Question: I have a TreeView Control (that should look like this)

But I don't know how to populate it with my query:
'''
SELECT T.TableName, C.Column_Name FROM Information_Schema.Tables T
INNER JOIN Information_Schema.Columns C
ON T.TableName= C.TableName
WHERE T.TableName IN('BASE_TABLE', 'BASE TABLE')
ORDER BY 1, C.Ordinal_Position
'''
Can anyone help me please...
Thanks.
This is what I tried, but just the table names...
'''
private void PopulateTreeView()
{
SqlCeCommand cmd = new SqlCeCommand();
try
{
using (SqlCeConnection conn = new SqlCeConnection("Data Source=" + connString))
{
cmd.CommandType = CommandType.Text;
cmd.CommandText = "SELECT TABLE_NAME FROM INFORMATION_SCHEMA.TABLES";
conn.Open();
cmd.Connection = conn;
cmd.ExecuteNonQuery();
// Don't know what's next...
}
}
catch (Exception x)
{
MessageBox.Show(x.GetBaseException().ToString(), "Error", MessageBoxButtons.OK, MessageBoxIcon.Error);
}
finally
{
cmd.Dispose();
}
}
'''
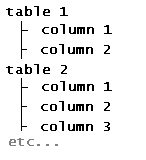
Answer: Here's a non-LINQ answer that does something simmilar:
'''
using (var conn = new SqlCeConnection(connectionString))
using (var cmd = conn.CreateCommand())
{
cmd.CommandType = CommandType.Text;
cmd.CommandText = @"
SELECT T.TABLE_NAME, C.COLUMN_NAME
FROM INFORMATION_SCHEMA.TABLES T
INNER JOIN INFORMATION_SCHEMA.COLUMNS C
ON T.TABLE_NAME= C.TABLE_NAME
WHERE T.TABLE_NAME IN('BASE_TABLE', 'BASE TABLE')
ORDER BY 1, C.ORDINAL_POSITION";
conn.Open();
cmd.Connection = conn;
using (var reader = cmd.ExecuteReader())
{
string lastTable = null;
TreeNode tableNode = null;
while (reader.Read()) {
if (lastTable != reader.GetString(0)) {
lastTable = reader.GetString(0);
tableNode = new TreeNode(lastTable);
myTree.Nodes.Add(tableNode);
}
tableNode.ChildNodes.Add(new TreeNode(reader.GetString(1)));
}
}
}
'''